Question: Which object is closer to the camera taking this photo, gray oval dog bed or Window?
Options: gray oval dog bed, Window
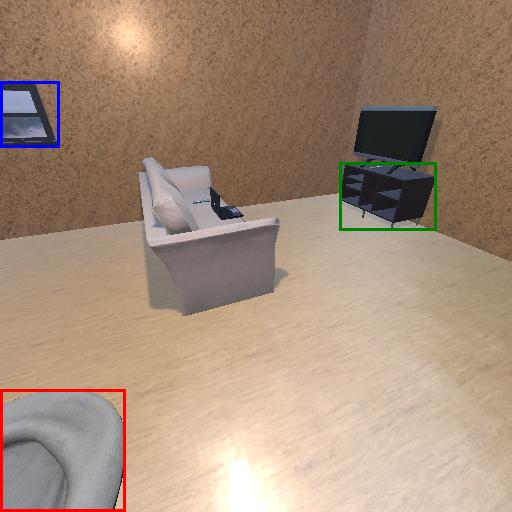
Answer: gray oval dog bed